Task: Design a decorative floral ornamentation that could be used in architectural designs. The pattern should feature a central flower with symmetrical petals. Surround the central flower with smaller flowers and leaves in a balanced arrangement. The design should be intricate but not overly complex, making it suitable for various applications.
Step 1772:
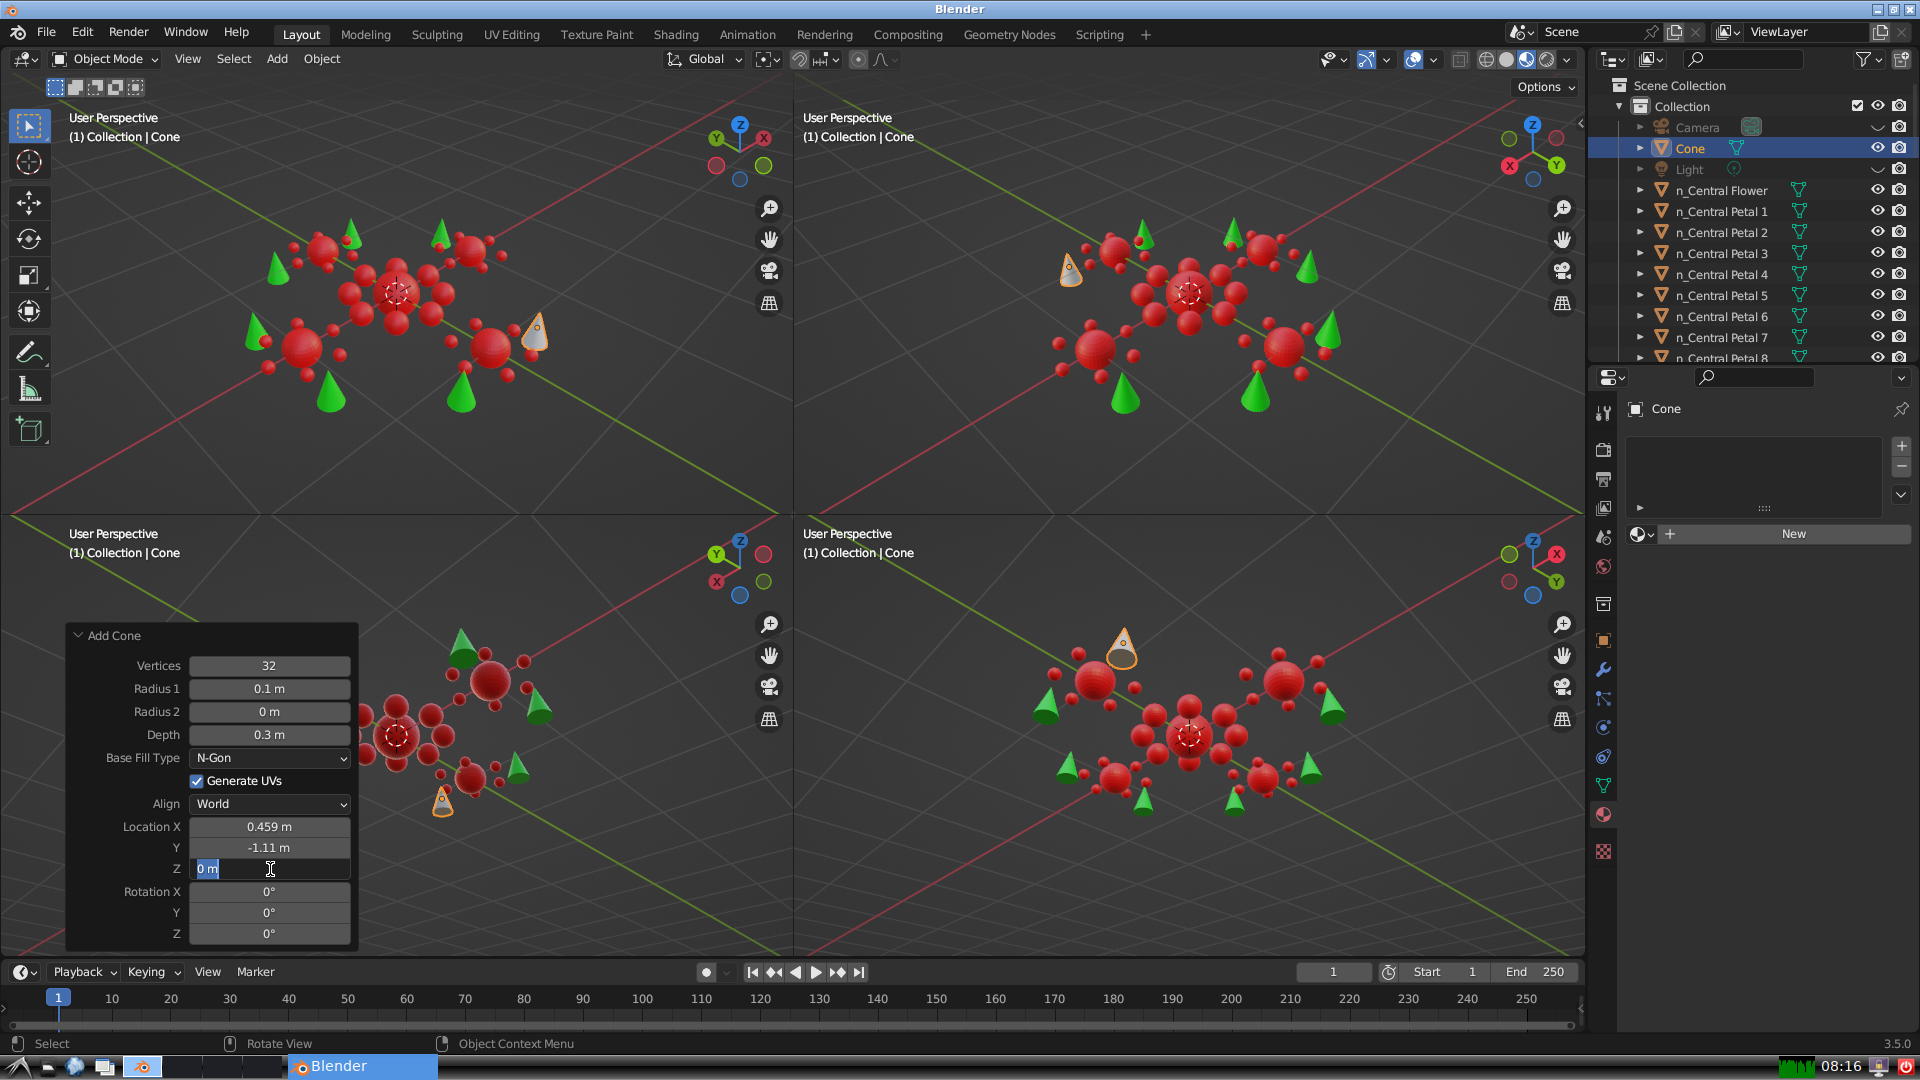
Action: input_text: 0.0